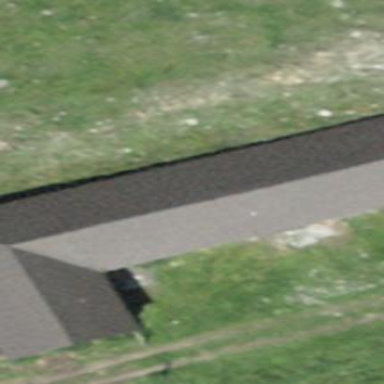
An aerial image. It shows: Hut.